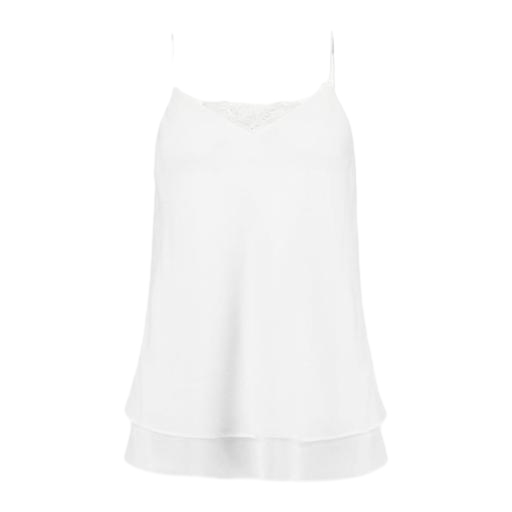
white women's layered cami, white ellie swing cami, white camisole top, white background